Question: I install mono and VS2010. No error shown after installation however both my mono develop and VS2010 has the issue with mono for android4.2.4. It cant dsplay the layout axml file heres the screen shot..

Any idea how to fix this? Thank you..
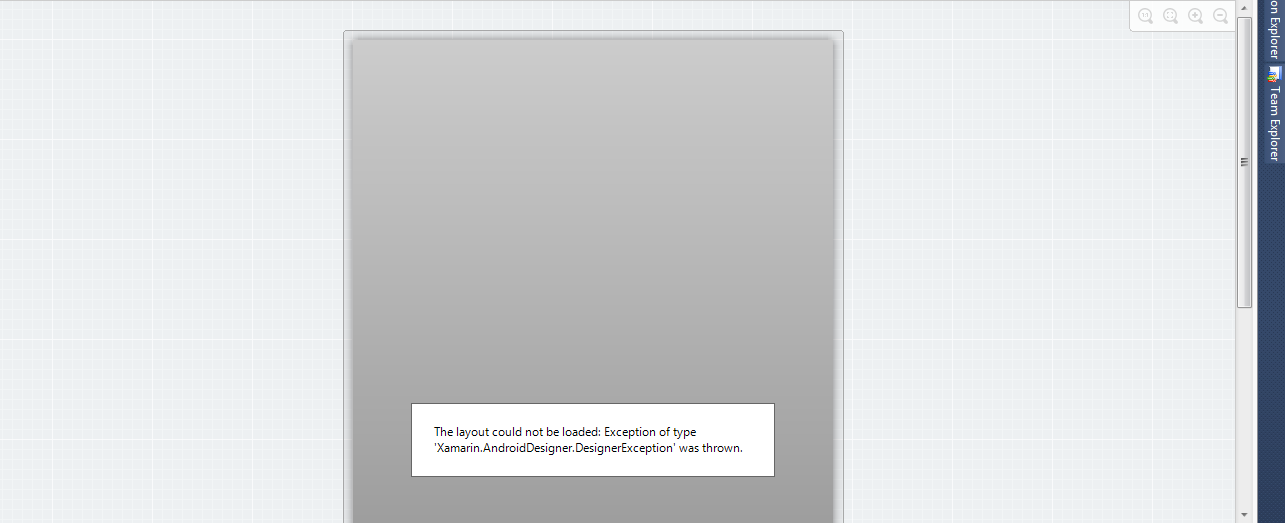
Answer: I don't really know why is your layout not showing, but you could try using another XML graphical editor as <URL> to create your interfaces, and then copy the XML code to a XML layout file on your monodroid project.